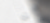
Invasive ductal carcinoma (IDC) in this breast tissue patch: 0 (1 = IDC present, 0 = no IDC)